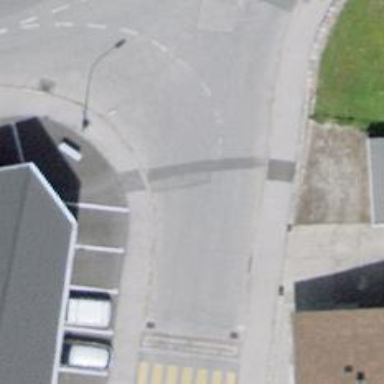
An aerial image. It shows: Sidewalk along the footway.